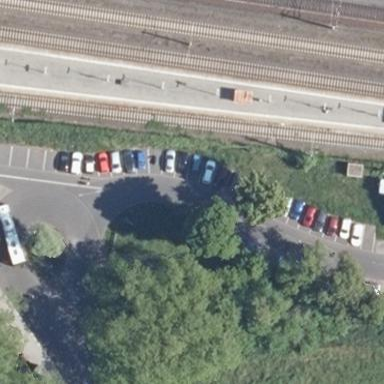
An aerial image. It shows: Parking area with surface dedicated for park and ride.